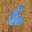
Label: 6